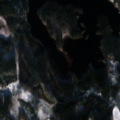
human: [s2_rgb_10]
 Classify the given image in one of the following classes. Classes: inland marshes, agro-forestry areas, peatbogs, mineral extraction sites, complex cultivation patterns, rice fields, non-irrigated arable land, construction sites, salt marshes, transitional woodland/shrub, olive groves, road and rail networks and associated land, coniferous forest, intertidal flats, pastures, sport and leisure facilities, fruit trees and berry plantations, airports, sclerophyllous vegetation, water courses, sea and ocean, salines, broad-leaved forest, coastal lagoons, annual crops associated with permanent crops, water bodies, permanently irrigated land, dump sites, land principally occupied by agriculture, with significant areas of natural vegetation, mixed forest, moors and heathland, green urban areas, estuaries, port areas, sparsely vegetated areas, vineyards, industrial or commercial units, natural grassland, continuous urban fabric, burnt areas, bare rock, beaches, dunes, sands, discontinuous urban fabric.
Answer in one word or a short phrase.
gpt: land principally occupied by agriculture, with significant areas of natural vegetation, coniferous forest, mixed forest, water bodies